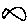
Label: fish